Interaction volume radius: 5 \u00c5
Interaction volume height: 25 \u00c5
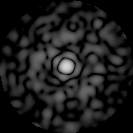
Disorder parameter: 0.8427